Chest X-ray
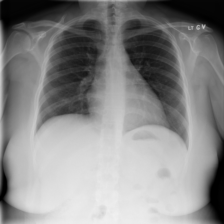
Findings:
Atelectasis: negative
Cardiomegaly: negative
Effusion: negative
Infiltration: negative
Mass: negative
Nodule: negative
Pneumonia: negative
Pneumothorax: negative
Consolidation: negative
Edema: negative
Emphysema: negative
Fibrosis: negative
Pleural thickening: negative
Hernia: negative